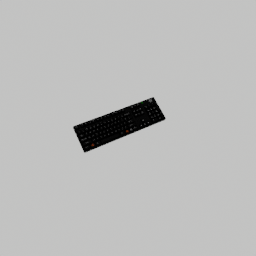
Label: electronics